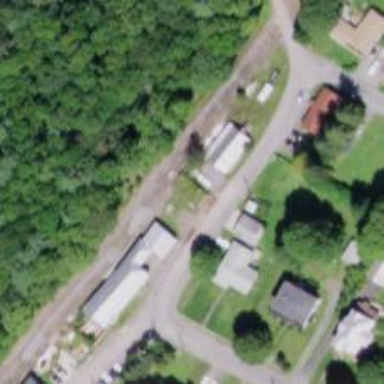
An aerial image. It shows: Preserved railway with siding.